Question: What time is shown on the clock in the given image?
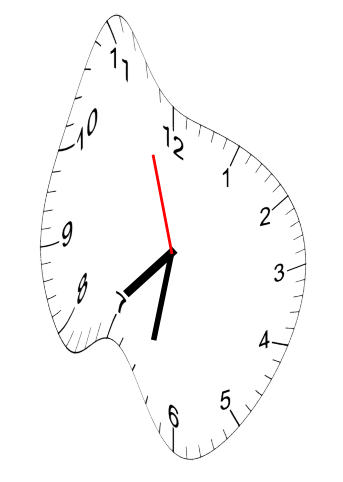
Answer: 07:31:57